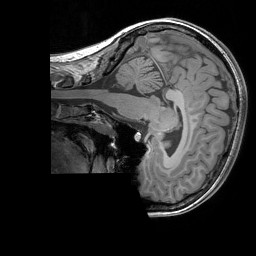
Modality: T1w
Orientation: sagittal
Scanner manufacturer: siemens
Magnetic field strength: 3 T
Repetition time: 1.83 s
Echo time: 0.00303 s